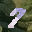
Label: 7